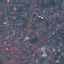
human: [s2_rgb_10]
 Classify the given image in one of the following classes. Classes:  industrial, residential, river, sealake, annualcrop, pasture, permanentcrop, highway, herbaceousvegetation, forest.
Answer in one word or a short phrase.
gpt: Residential